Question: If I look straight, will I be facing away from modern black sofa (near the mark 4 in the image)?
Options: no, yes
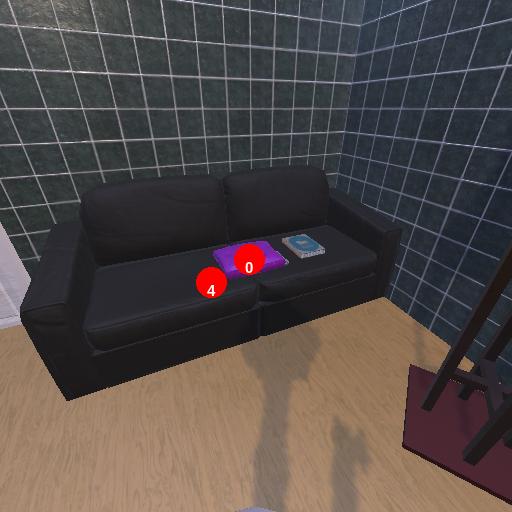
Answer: no